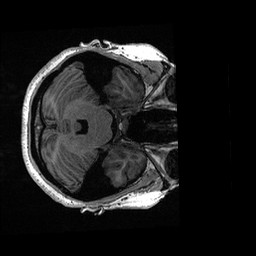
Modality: T1w
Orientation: axial
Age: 20
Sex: female
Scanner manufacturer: ge
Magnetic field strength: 3 T
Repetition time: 0.006952 s
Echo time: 0.00292 s